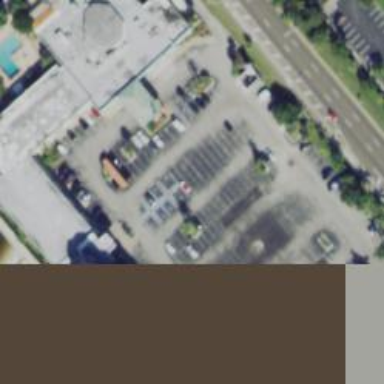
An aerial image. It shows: Commercial area.